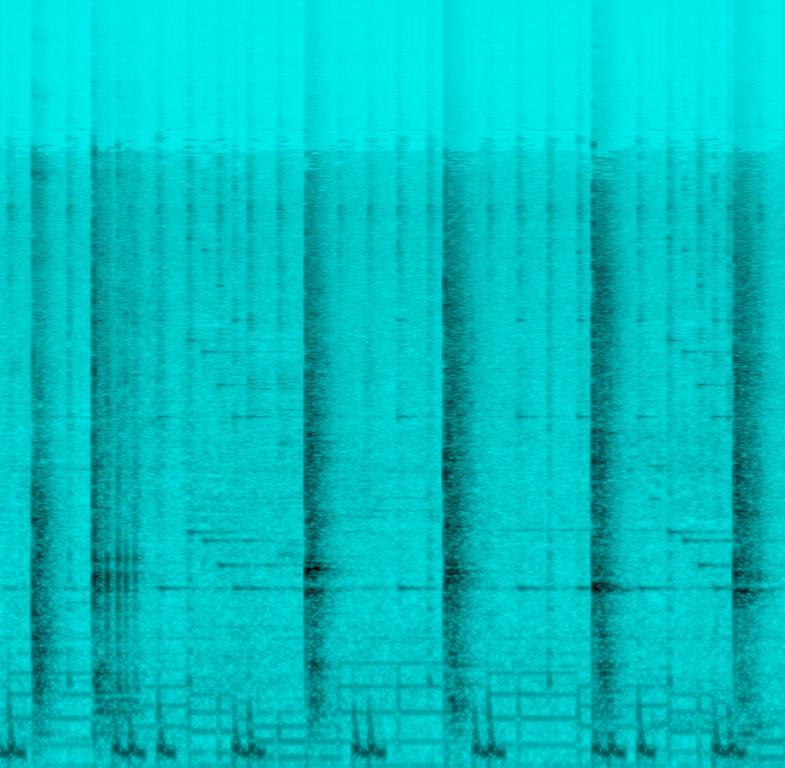
The low quality recording features a boomy hip hop song with repetitive synth lead melody playing in the background, while there are some bouncing ball sound effects and plastic impact foley effects. It sounds like someone is hitting a plastic object on a wooden surface.